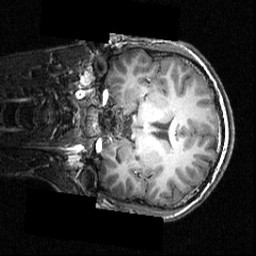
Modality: T1w
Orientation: coronal
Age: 18
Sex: male
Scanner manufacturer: siemens
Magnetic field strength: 3.951 T
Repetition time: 1.5 s
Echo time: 0.00335 s